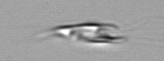
Label: Chrysochromulina_lanceolata